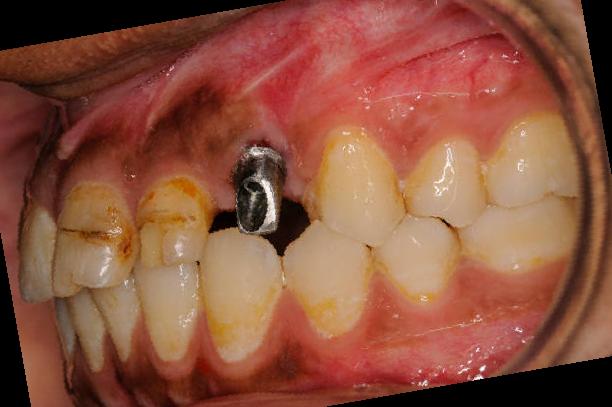
Condition: Gingivitis